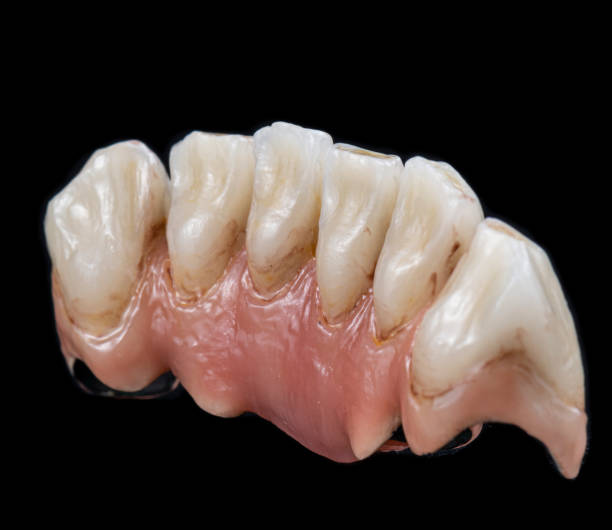
Condition: Calculus